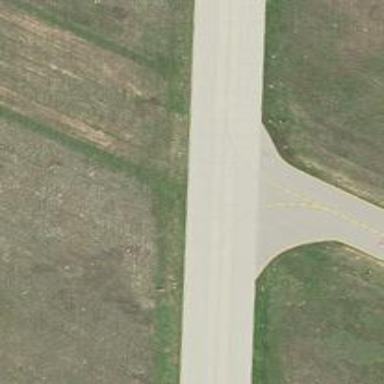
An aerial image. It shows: Image of taxiway at airport.